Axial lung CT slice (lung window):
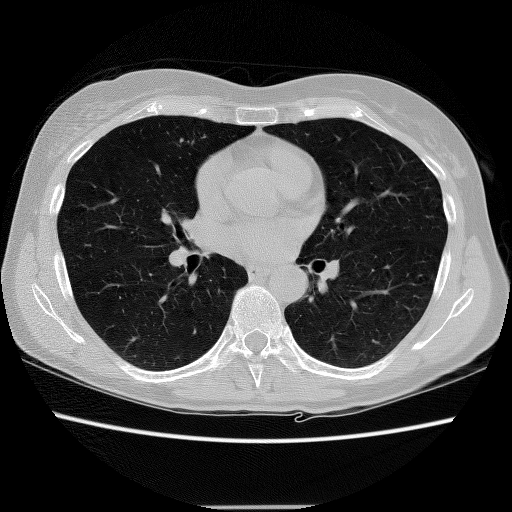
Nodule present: no